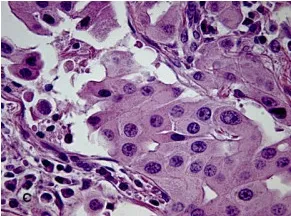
C) High magnification image demonstrating oncocytic cells with abundant and finely granular cytoplasm and moderately pleomorphic nuclei located centrally or peripherally (hematoxylin and eosin stain, original magnification 400x).
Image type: pathology (h&e)